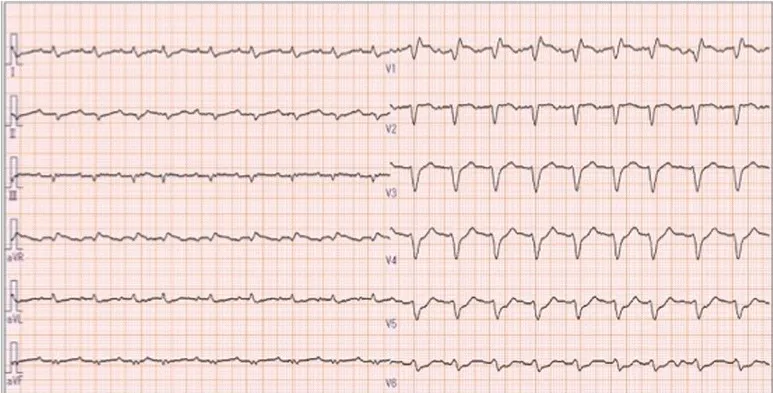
The 12-lead electrocardiogram of the patient upon admission to the intensive care unit. Sinus rhythm, low-voltage R-wave, and intraventricular conduction disturbance in all leads were seen.
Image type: electrography (ekg)